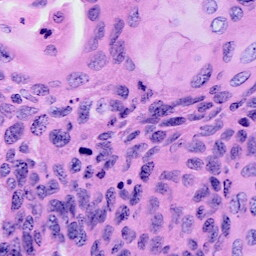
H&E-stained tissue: Cervix